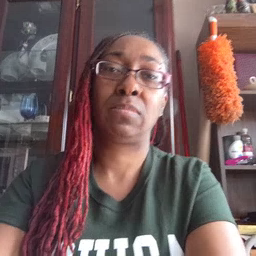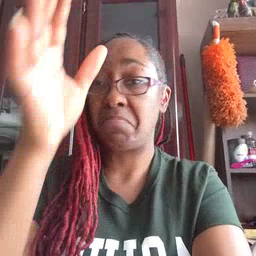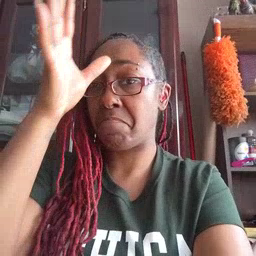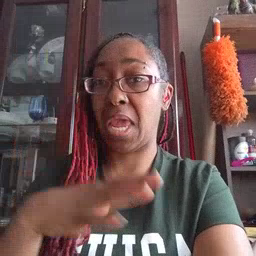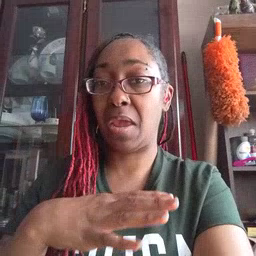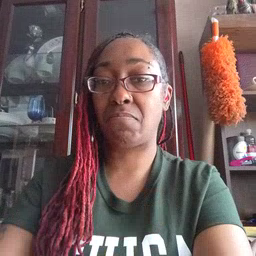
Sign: man